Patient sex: M
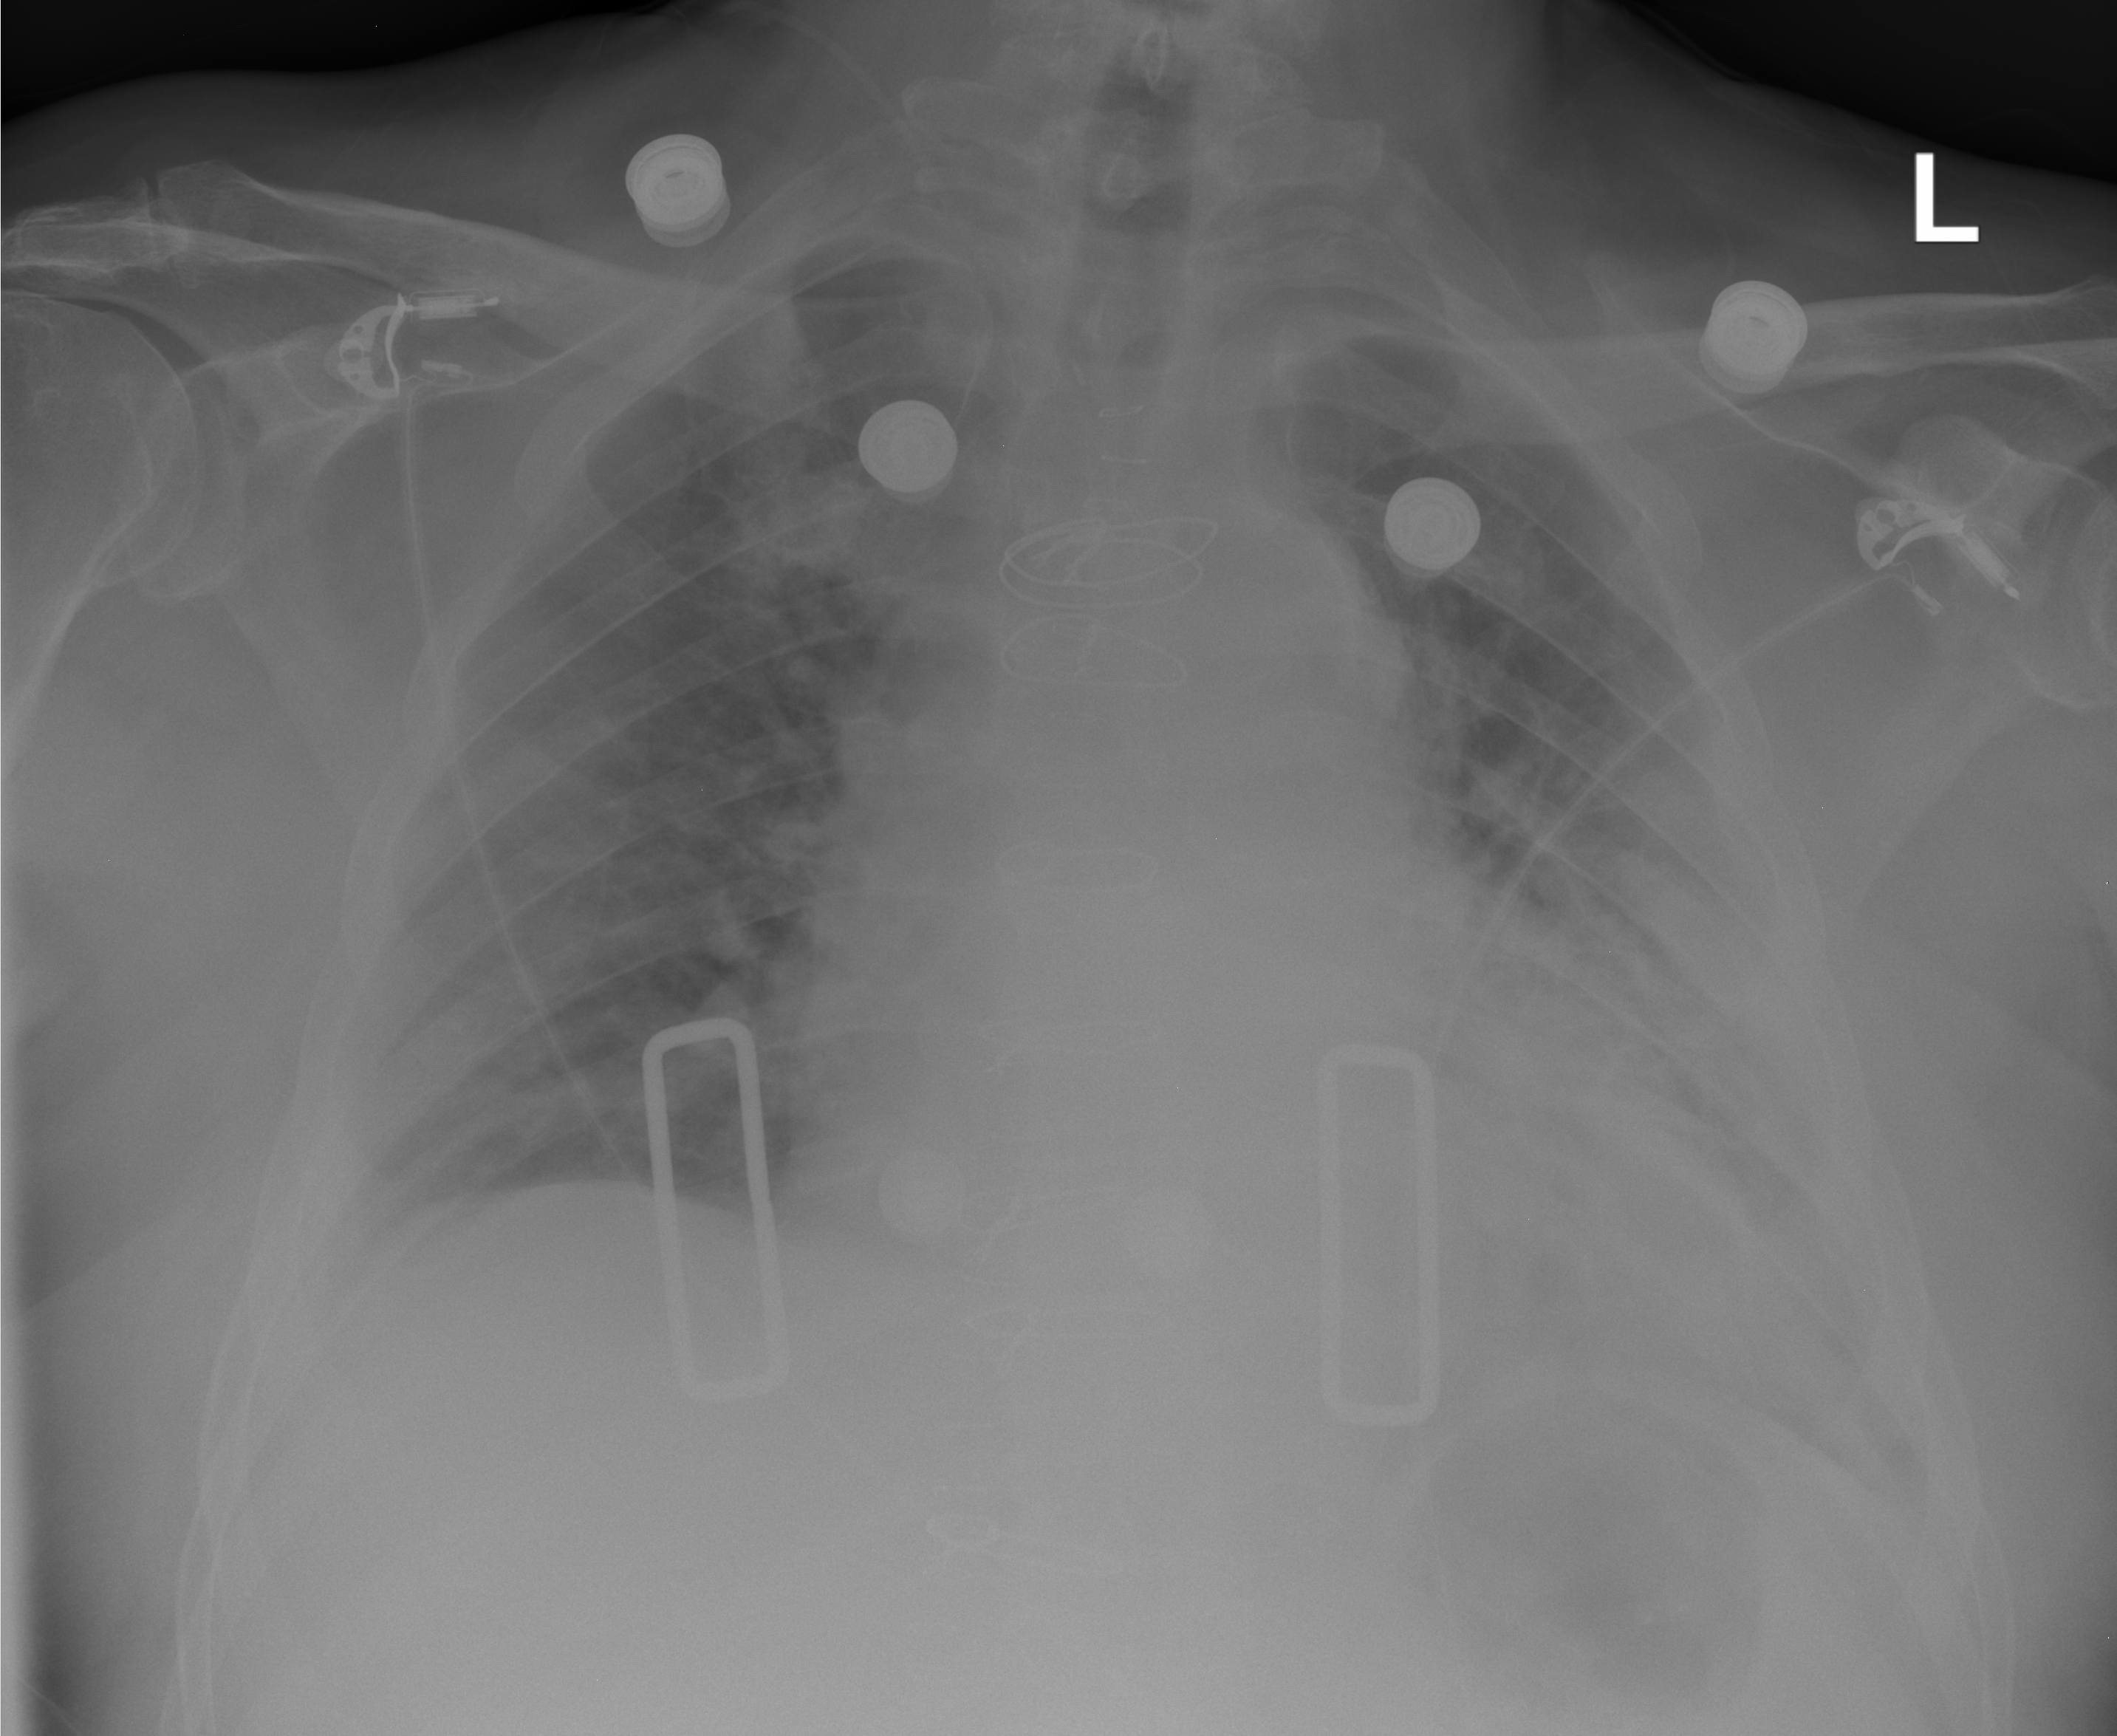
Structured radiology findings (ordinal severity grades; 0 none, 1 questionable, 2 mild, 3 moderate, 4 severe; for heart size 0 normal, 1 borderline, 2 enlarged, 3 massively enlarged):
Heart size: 2
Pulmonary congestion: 2
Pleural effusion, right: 0
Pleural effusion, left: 3
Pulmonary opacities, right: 2
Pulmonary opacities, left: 3
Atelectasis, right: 0
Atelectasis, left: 3